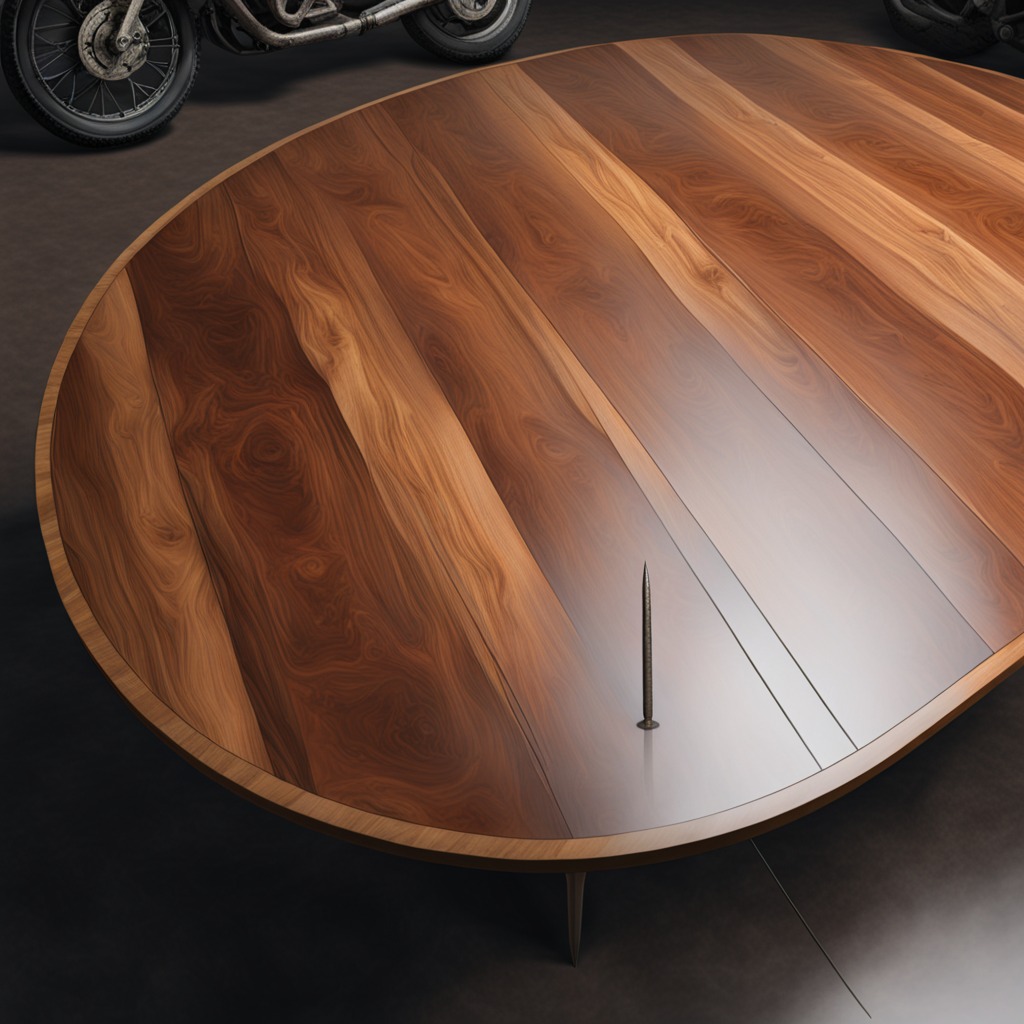
An iron nail is lying on the wooden table.